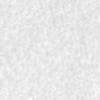
Label: no_change